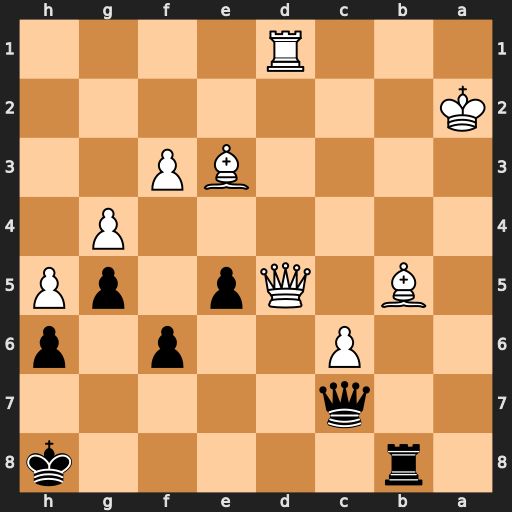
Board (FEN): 1r5k/2q5/2P2p1p/1B1Qp1pP/6P1/4BP2/K7/3R4
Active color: b
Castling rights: -
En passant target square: -
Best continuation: Qa5+ Kb3 Rxb5+ Qxb5 Qxb5+